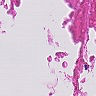
Metastatic tissue present: no